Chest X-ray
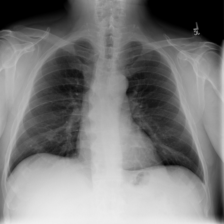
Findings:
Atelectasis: negative
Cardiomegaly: negative
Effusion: negative
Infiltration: negative
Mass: negative
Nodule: negative
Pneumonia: negative
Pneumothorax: negative
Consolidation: negative
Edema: negative
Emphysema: negative
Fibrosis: negative
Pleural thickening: negative
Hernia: negative